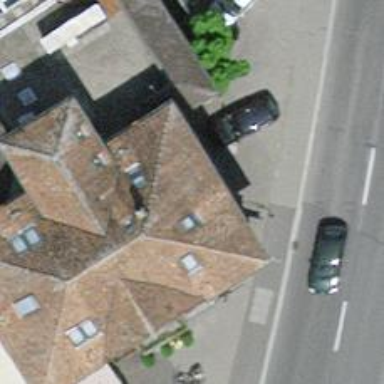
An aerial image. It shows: Restaurant.